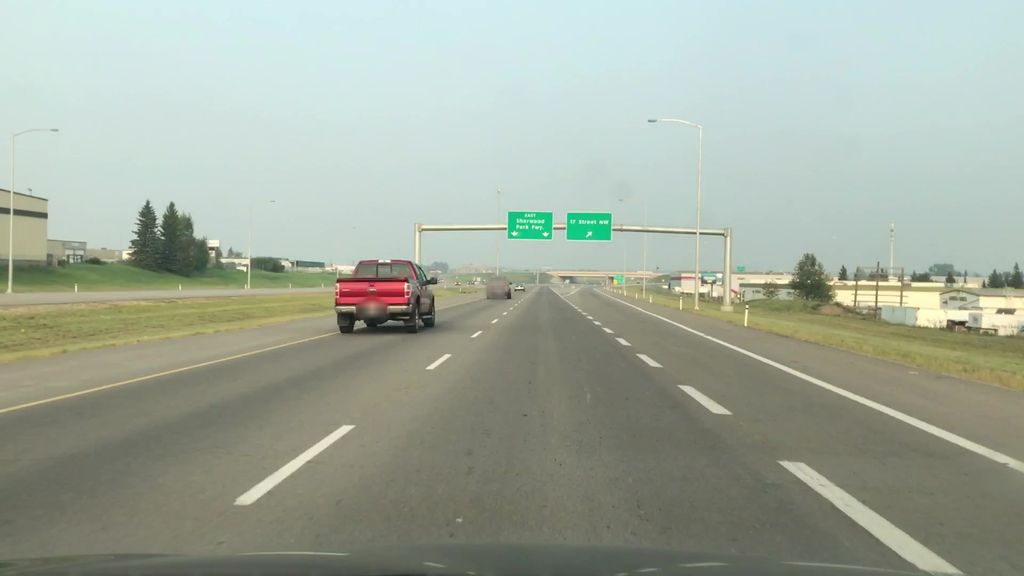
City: edmonton